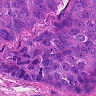
Metastatic tissue present: yes